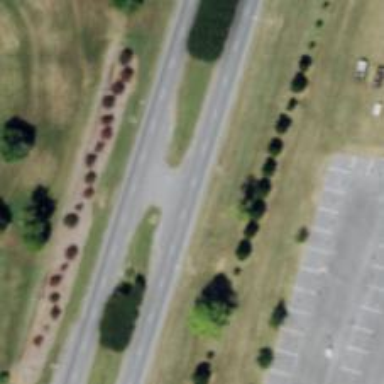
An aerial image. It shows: Trunk link highway.